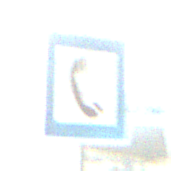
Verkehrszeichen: Fernsprecher
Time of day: SunriseSunset
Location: Outdoor (Special)
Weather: Clear
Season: NotSpecified
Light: Natural